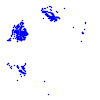
Particle: pion